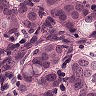
Metastatic tissue present: yes